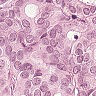
Metastatic tissue present: yes